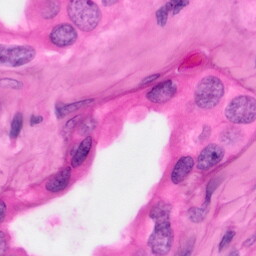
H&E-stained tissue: Pancreatic